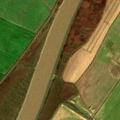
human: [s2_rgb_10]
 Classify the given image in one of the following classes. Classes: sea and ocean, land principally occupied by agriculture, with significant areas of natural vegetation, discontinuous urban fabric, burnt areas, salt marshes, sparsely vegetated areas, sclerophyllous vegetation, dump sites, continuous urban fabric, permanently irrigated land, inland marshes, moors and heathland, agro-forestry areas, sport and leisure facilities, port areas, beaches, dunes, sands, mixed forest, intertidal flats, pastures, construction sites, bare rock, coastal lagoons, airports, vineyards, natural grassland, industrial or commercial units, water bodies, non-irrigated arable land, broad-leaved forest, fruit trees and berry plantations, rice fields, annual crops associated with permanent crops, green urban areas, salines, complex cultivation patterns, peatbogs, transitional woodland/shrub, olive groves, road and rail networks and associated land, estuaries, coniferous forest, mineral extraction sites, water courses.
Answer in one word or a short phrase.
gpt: permanently irrigated land, pastures, inland marshes, salt marshes, estuaries